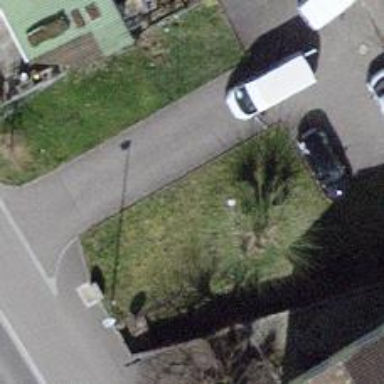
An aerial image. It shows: Telephone amenity.